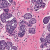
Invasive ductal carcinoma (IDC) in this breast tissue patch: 0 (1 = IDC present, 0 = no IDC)